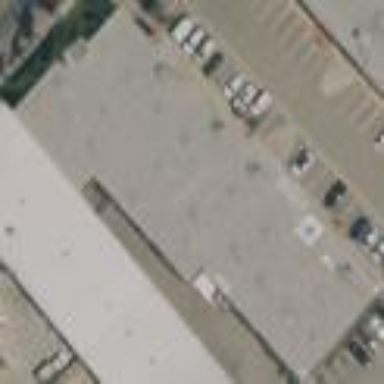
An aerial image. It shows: Warehouse.